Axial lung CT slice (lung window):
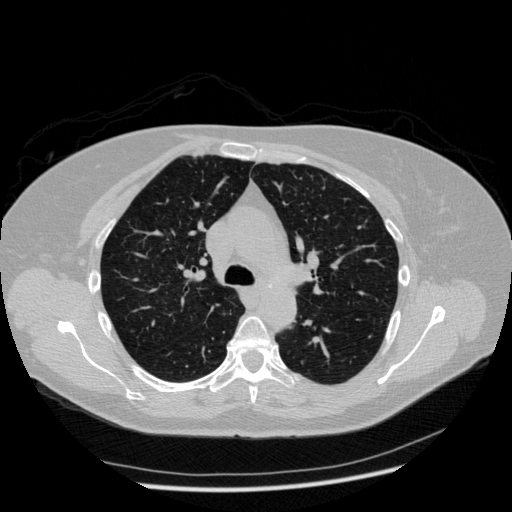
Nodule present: no